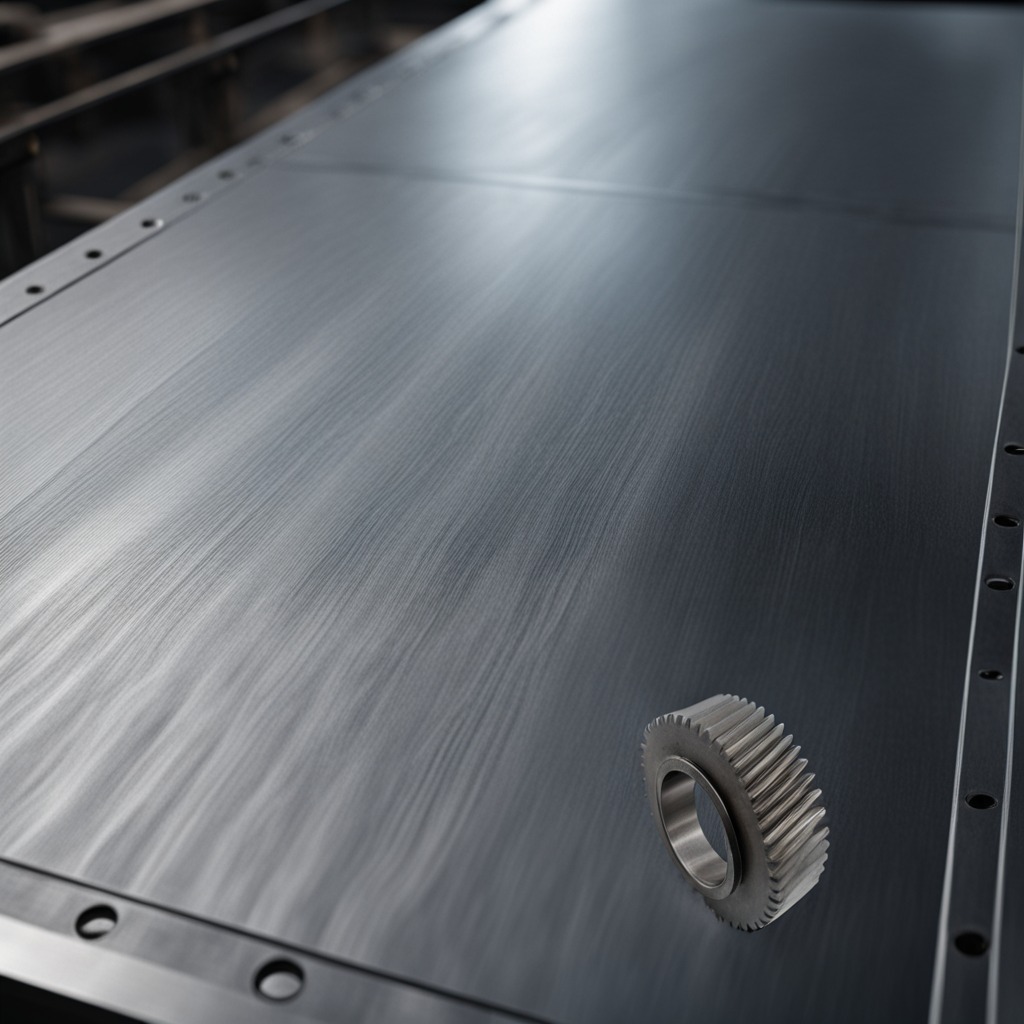
A steel gear with teeth is lying on the cold steel table in a mining workshop.